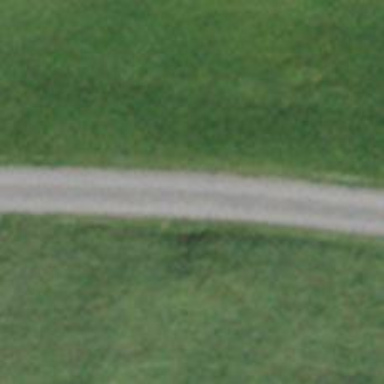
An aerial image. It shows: Unclassified road suitable for hiking. The hiking trail is groomed in classic style.